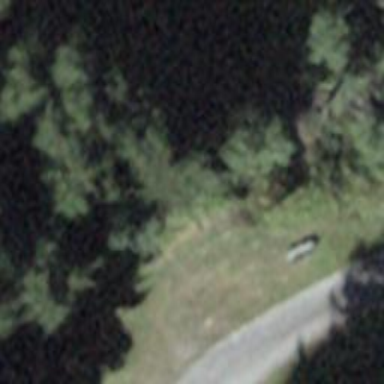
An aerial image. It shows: Bench.